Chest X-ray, AP view. Patient: 47 years old, sex M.
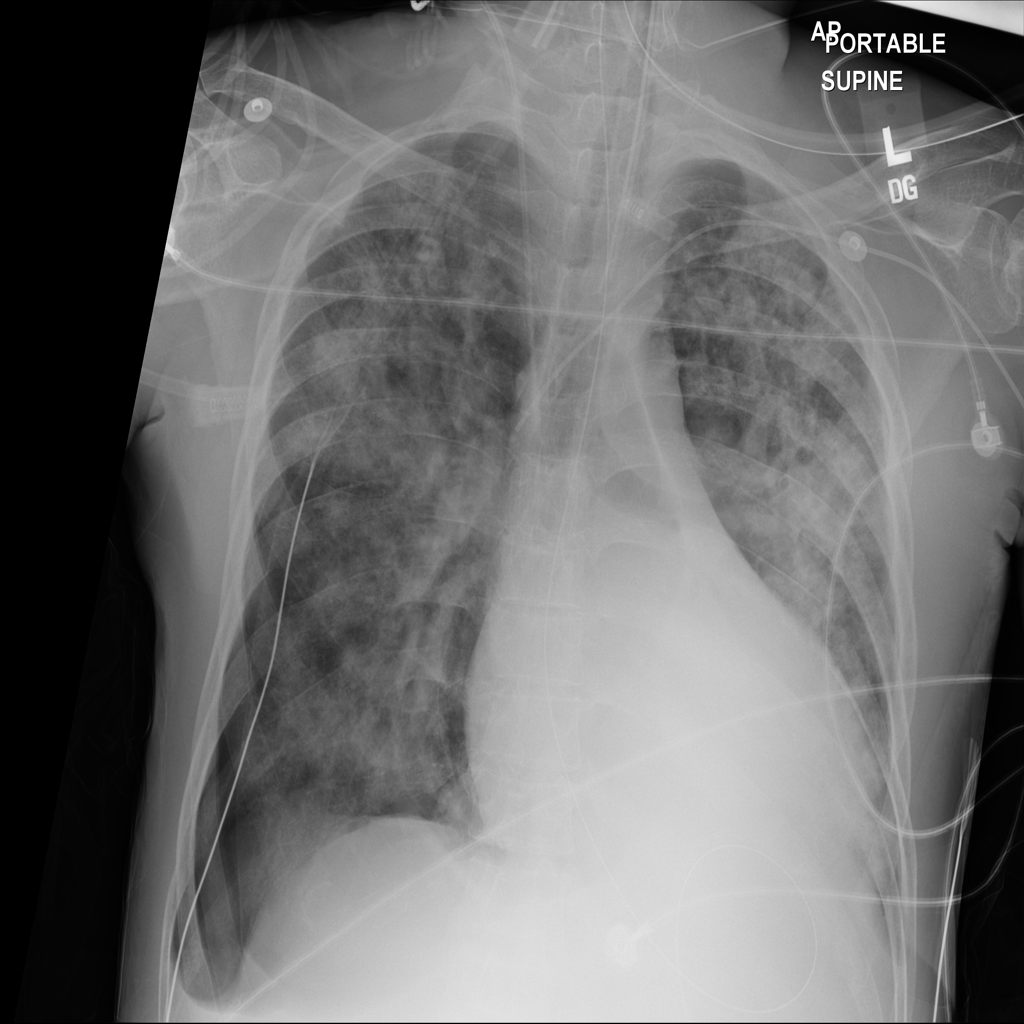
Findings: Consolidation, Infiltration, Pneumothorax